Here is the time-frequency (STFT) view of a rotor kit's vibration measurement. Classify the rotor condition as one of: normal, misalignment, unbalance, looseness.
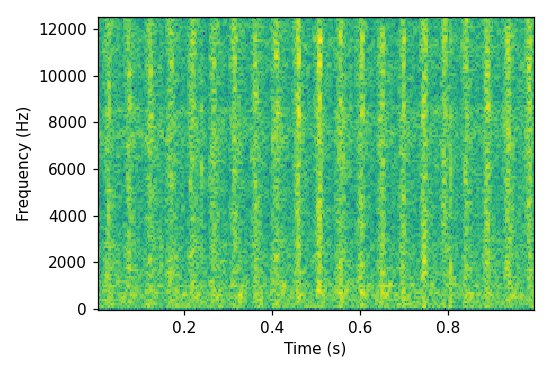
Answer: looseness